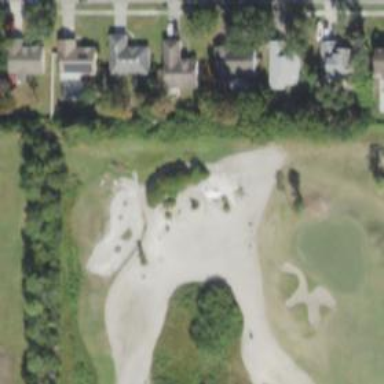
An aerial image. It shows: Golf cartpath that is also road path.